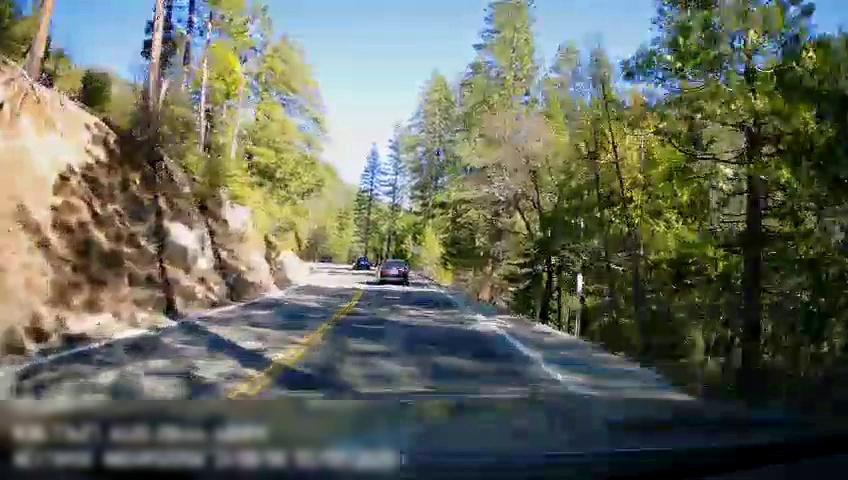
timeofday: Day
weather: Sunny
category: Drivable Space
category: Vehicles | Car
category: Vehicles | Car
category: Lanes | Opposite Lane
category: Lanes | Opposite Lane
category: Lanes | Current Lane
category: Lanes | Current Lane